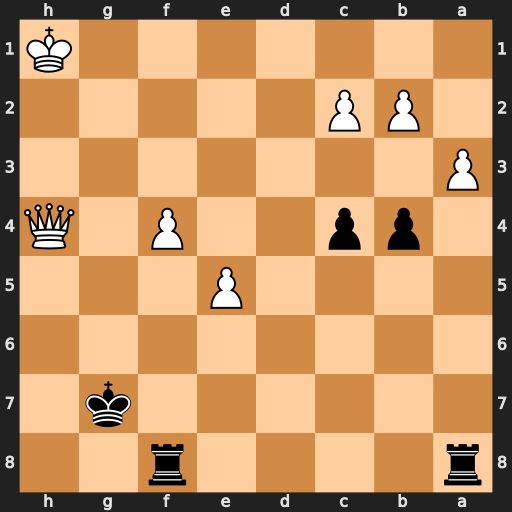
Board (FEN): r4r2/6k1/8/4P3/1pp2P1Q/P7/1PP5/7K
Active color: b
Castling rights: -
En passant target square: -
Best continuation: Rh8 Kg2 Rxh4